Question: I've got a cell with a lot of words separated by commas, and I would like to input one of the words (in another cell) and the specific word's position in the list would be outputed to a 3rd cell. Example -

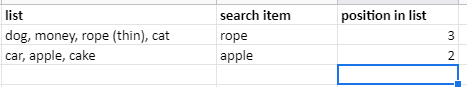
Answer: '''
function myfunc101() {
const ss = SpreadsheetApp.getActive();
const sh = ss.getSheetByName('Sheet1');
const [hA, ...vs] = sh.getDataRange().getValues();
let idx = {};
hA.forEach((h, i) => { idx[h] = i; });
let vO = vs.map((r, i) => {
return [r[idx['list']].toString().split(',').indexOf(r[idx['search item']]) + 1];
});
sh.getRange(2, idx['position in list'] + 1, vO.length, vO[0].length).setValues(vO);
}
'''
My Sheet:
| list | search item | position in list |
| ---- | ----------- | ---------------- |
| one,two,three,four,five,six | one | 1 |
| one,two,three,four,five,six | two | 2 |
| one,two,three,four,five,six | three | 3 |
| one,two,three,four,five,six | four | 4 |
| one,two,three,four,five,six | five | 5 |
| one,two,three,four,five,six | six | 6 |
<URL>
<URL>